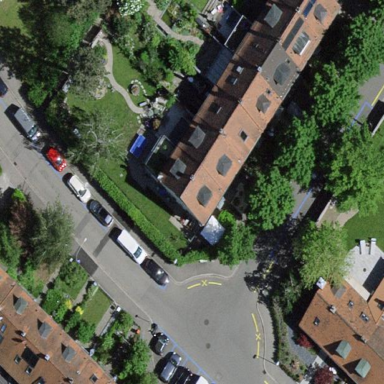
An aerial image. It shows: Terrace building.